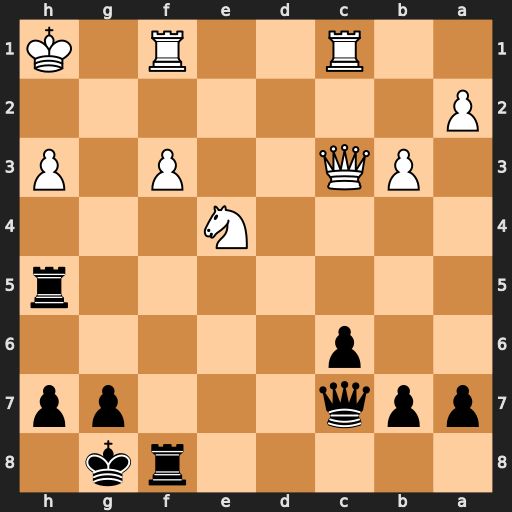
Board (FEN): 5rk1/ppq3pp/2p5/7r/4N3/1PQ2P1P/P7/2R2R1K
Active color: b
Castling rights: -
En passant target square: -
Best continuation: Rxh3+ Kg1 Qh2#